Question: Hi im currently looking for the solution of the problem im currently using devexpress document Viewer Tool and i notice that when i tried to export the document there are too many formats which is not actually needed so i intent to remove it is there a way to do it? i've tried this code base on my research on the internet
'''
ExportOptions options = documentViewer1.PrintingSystem.ExportOptions;
options.SetOptionsVisibility(new ExportOptionKind[] { ExportOptionKind.RtfExportMode,ExportOptionKind.RtfExportWatermarks,
ExportOptionKind.RtfPageRange,ExportOptionKind.PdfDocumentSubject, ExportOptionKind.PdfDocumentTitle}, false);
'''
but its seems that its not working i want to remove this part please See image

did i do something wrong?? i just followed the instruction on the internet but its not really working on my side i want to remove it on run time. THanks
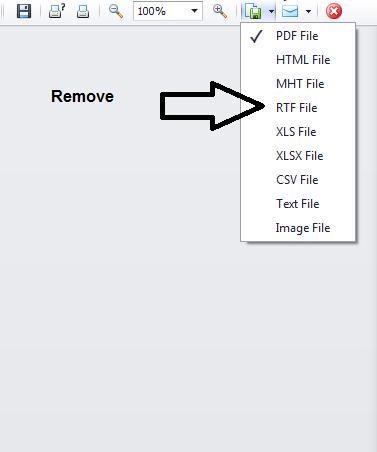
Answer: You must use <URL> method instead of 'ExportOptions.SetOptionsVisibility' method:
'''
documentViewer1.PrintingSystem.SetCommandVisibility(new PrintingSystemCommand[] { PrintingSystemCommand.ExportRtf }, CommandVisibility.None);
'''